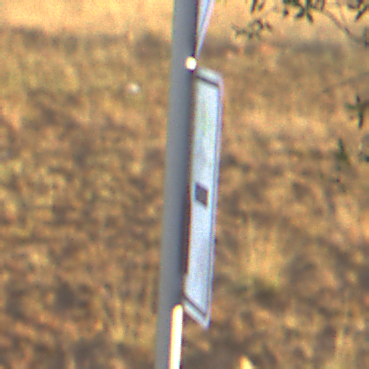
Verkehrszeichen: VerlaufVorfahrtsstrasse9
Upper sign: Vorfahrtsstrasse
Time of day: SunriseSunset
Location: Outdoor (Nature)
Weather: Clear
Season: NotSpecified
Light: Natural